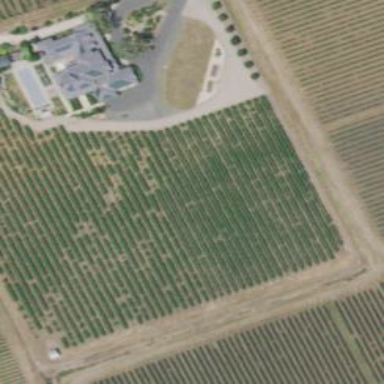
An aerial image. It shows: Vineyard with grape crops.